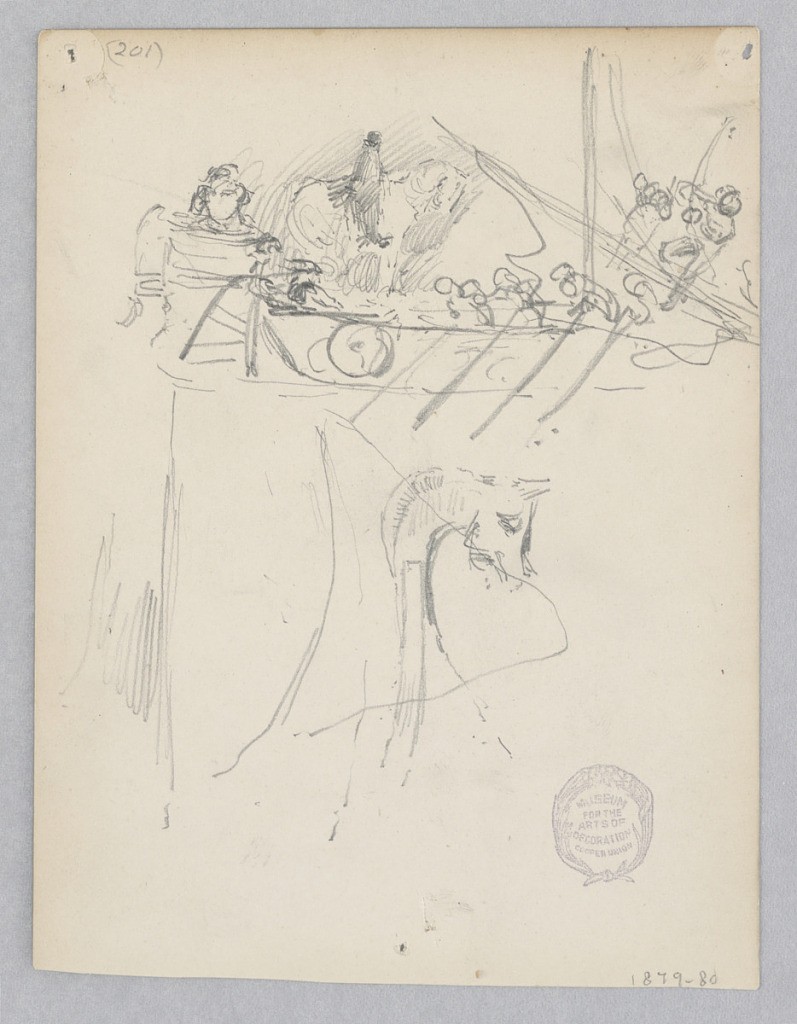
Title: Feast of the Ascension celebration, Venice, Italy
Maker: Robert Frederick Blum, American, 1857–1903
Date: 1879–1880
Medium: Graphite on wove paper
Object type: Drawing
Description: Sketch of Venetian rowers with detail of the vessel's bow.